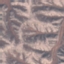
Land use / land cover: HerbaceousVegetation